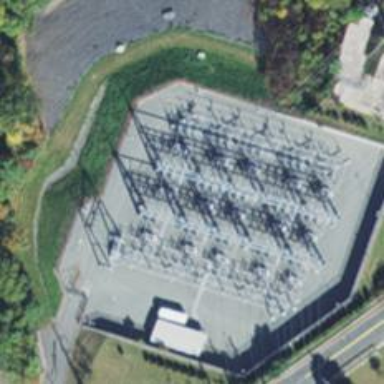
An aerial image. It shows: Switch for power supply.